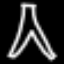
Label: The Eiffel Tower